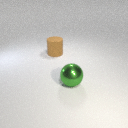
large brown rubber cylinder behind large green metal sphere